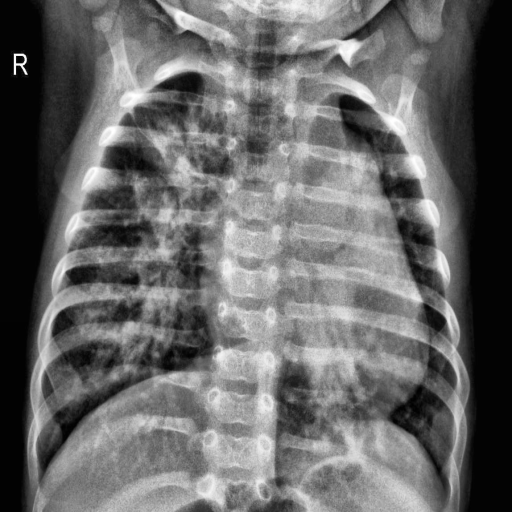
Finding: PNEUMONIA